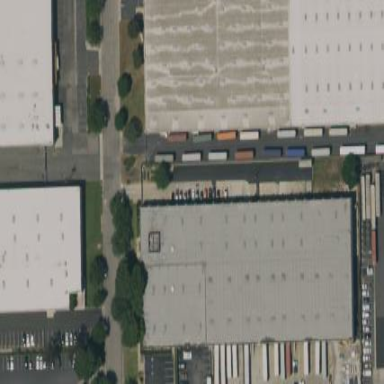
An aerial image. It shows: Warehouse.